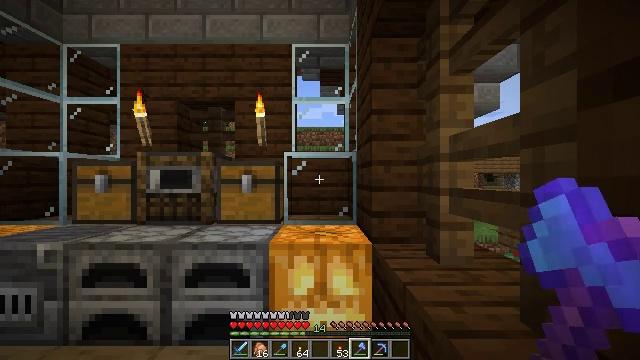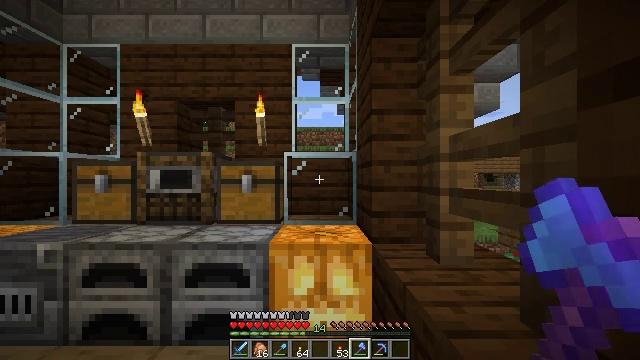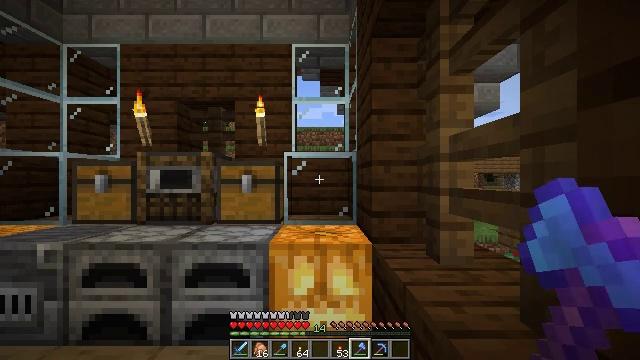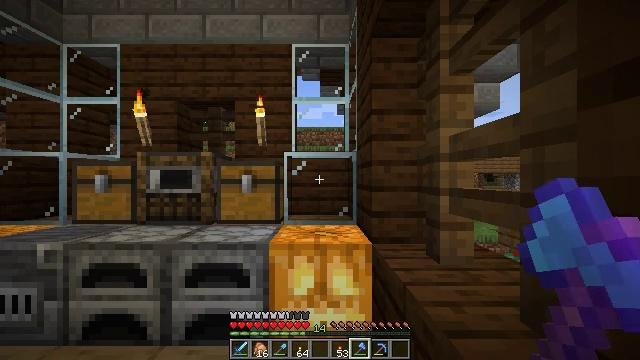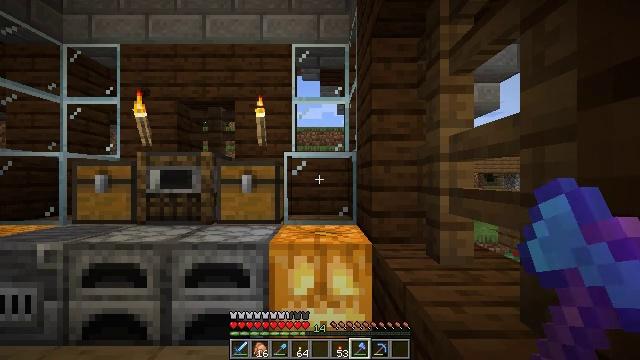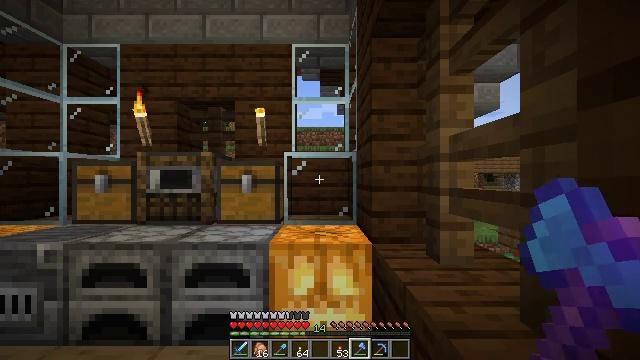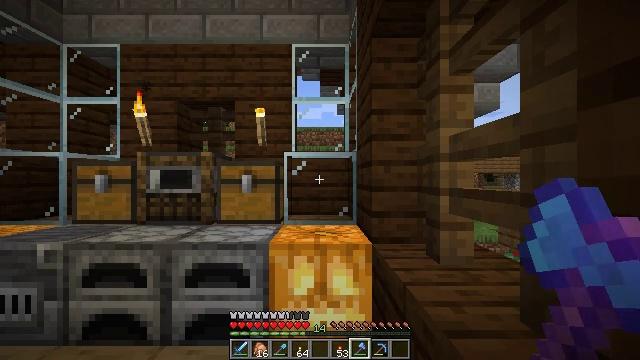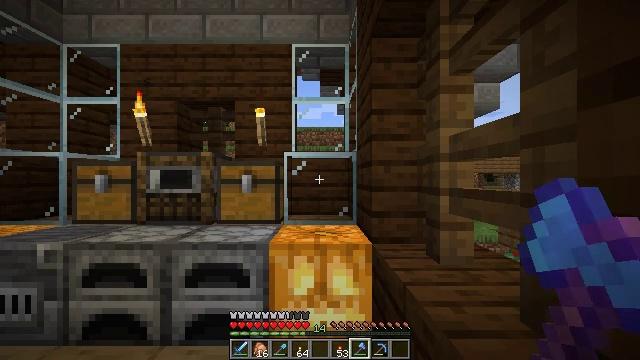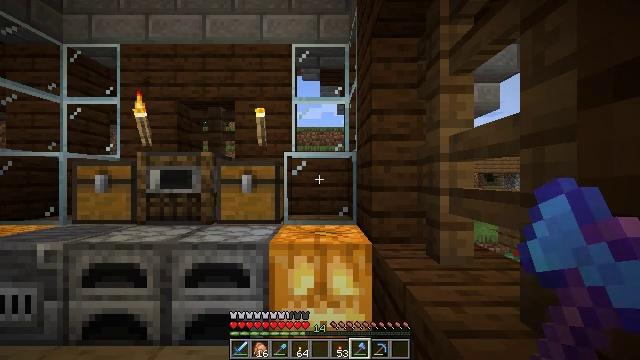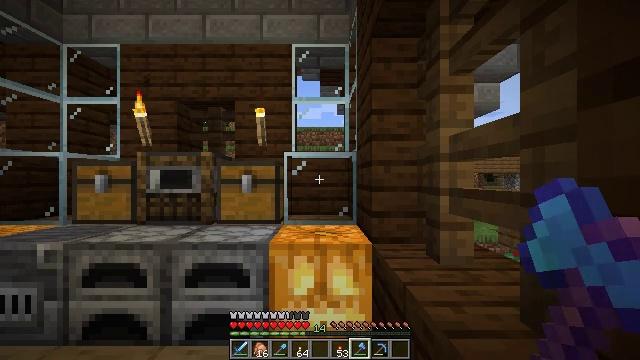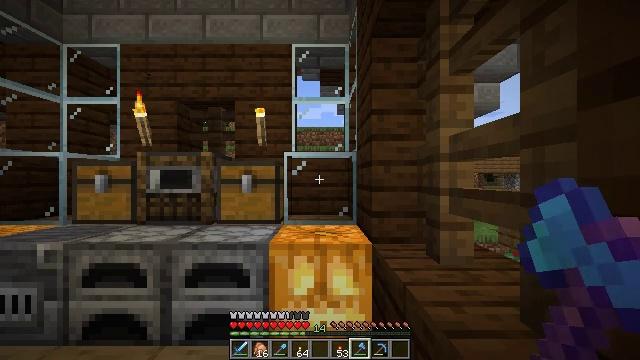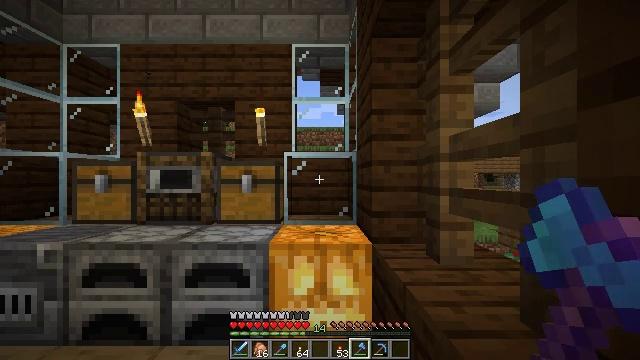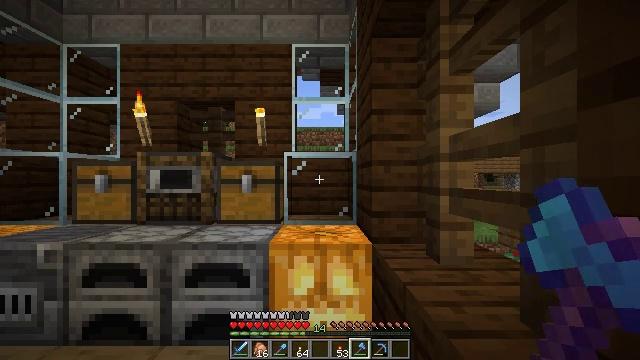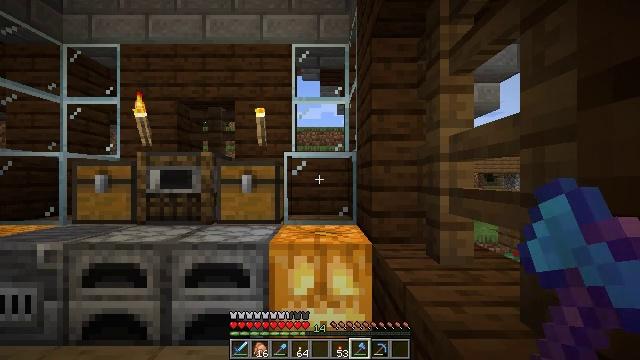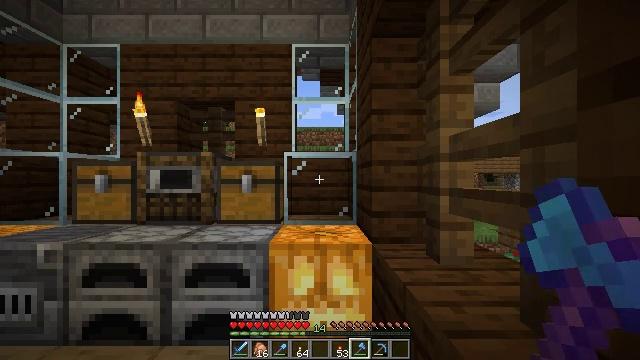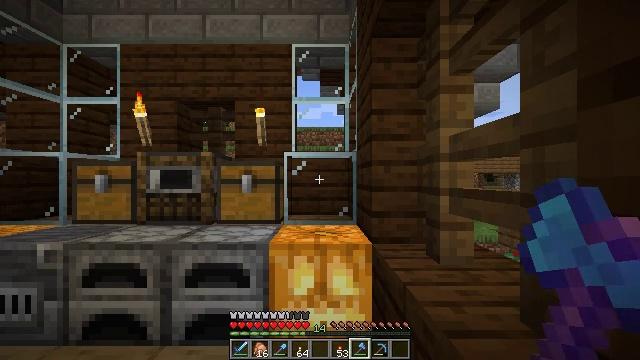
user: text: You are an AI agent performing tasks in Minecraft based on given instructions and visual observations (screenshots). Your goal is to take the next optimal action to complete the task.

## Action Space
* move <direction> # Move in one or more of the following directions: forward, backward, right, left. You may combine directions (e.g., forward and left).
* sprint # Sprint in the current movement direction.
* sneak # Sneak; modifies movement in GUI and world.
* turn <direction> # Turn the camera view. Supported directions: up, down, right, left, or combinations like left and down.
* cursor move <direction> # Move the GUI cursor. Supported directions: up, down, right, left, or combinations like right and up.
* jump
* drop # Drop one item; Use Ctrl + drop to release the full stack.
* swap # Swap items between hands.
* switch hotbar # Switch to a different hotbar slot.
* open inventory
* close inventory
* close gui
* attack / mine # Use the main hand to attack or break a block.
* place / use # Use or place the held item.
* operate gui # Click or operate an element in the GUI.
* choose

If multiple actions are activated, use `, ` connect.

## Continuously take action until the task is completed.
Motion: motion action
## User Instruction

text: Utilize the crafting table to create a brown bed.
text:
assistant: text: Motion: no_op
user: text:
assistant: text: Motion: no_op
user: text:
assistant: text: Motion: no_op
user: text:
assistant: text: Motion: no_op
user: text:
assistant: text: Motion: no_op
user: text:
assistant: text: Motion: no_op
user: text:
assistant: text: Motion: no_op
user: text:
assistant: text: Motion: no_op
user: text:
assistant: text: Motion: no_op
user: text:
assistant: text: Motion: no_op
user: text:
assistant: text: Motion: no_op
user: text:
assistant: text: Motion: no_op
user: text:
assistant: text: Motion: no_op
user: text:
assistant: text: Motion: no_op
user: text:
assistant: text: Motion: no_op
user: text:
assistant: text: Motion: no_op
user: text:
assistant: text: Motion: no_op
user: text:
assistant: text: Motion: no_op
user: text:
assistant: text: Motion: no_op
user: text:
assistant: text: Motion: no_op
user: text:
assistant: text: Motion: no_op
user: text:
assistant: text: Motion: no_op
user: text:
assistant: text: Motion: no_op
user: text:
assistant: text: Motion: no_op
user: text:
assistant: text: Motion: no_op
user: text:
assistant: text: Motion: no_op
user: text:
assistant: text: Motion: no_op
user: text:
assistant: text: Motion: no_op
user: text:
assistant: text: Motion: no_op
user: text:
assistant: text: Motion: no_op